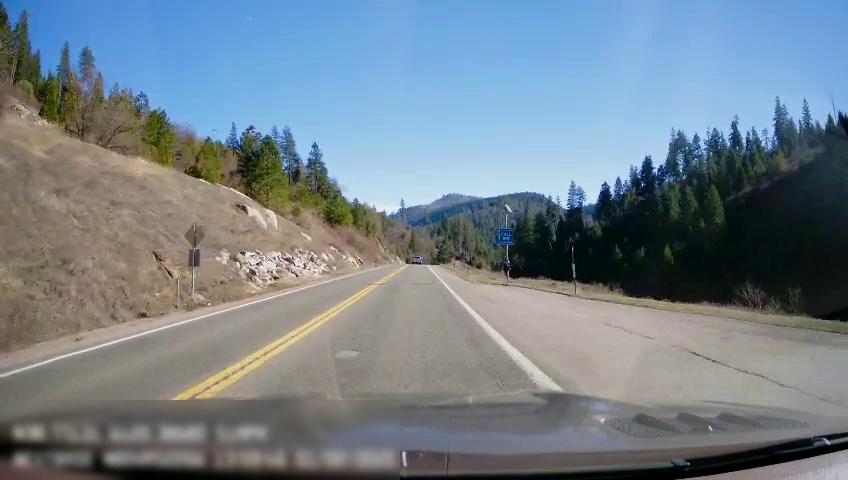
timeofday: Day
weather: Sunny
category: Drivable Space
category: Drivable Space
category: Vehicles | Truck
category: Lanes | Opposite Lane
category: Lanes | Current Lane
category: Lanes | Opposite Lane
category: Lanes | Current Lane
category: Traffic | Signs